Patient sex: F
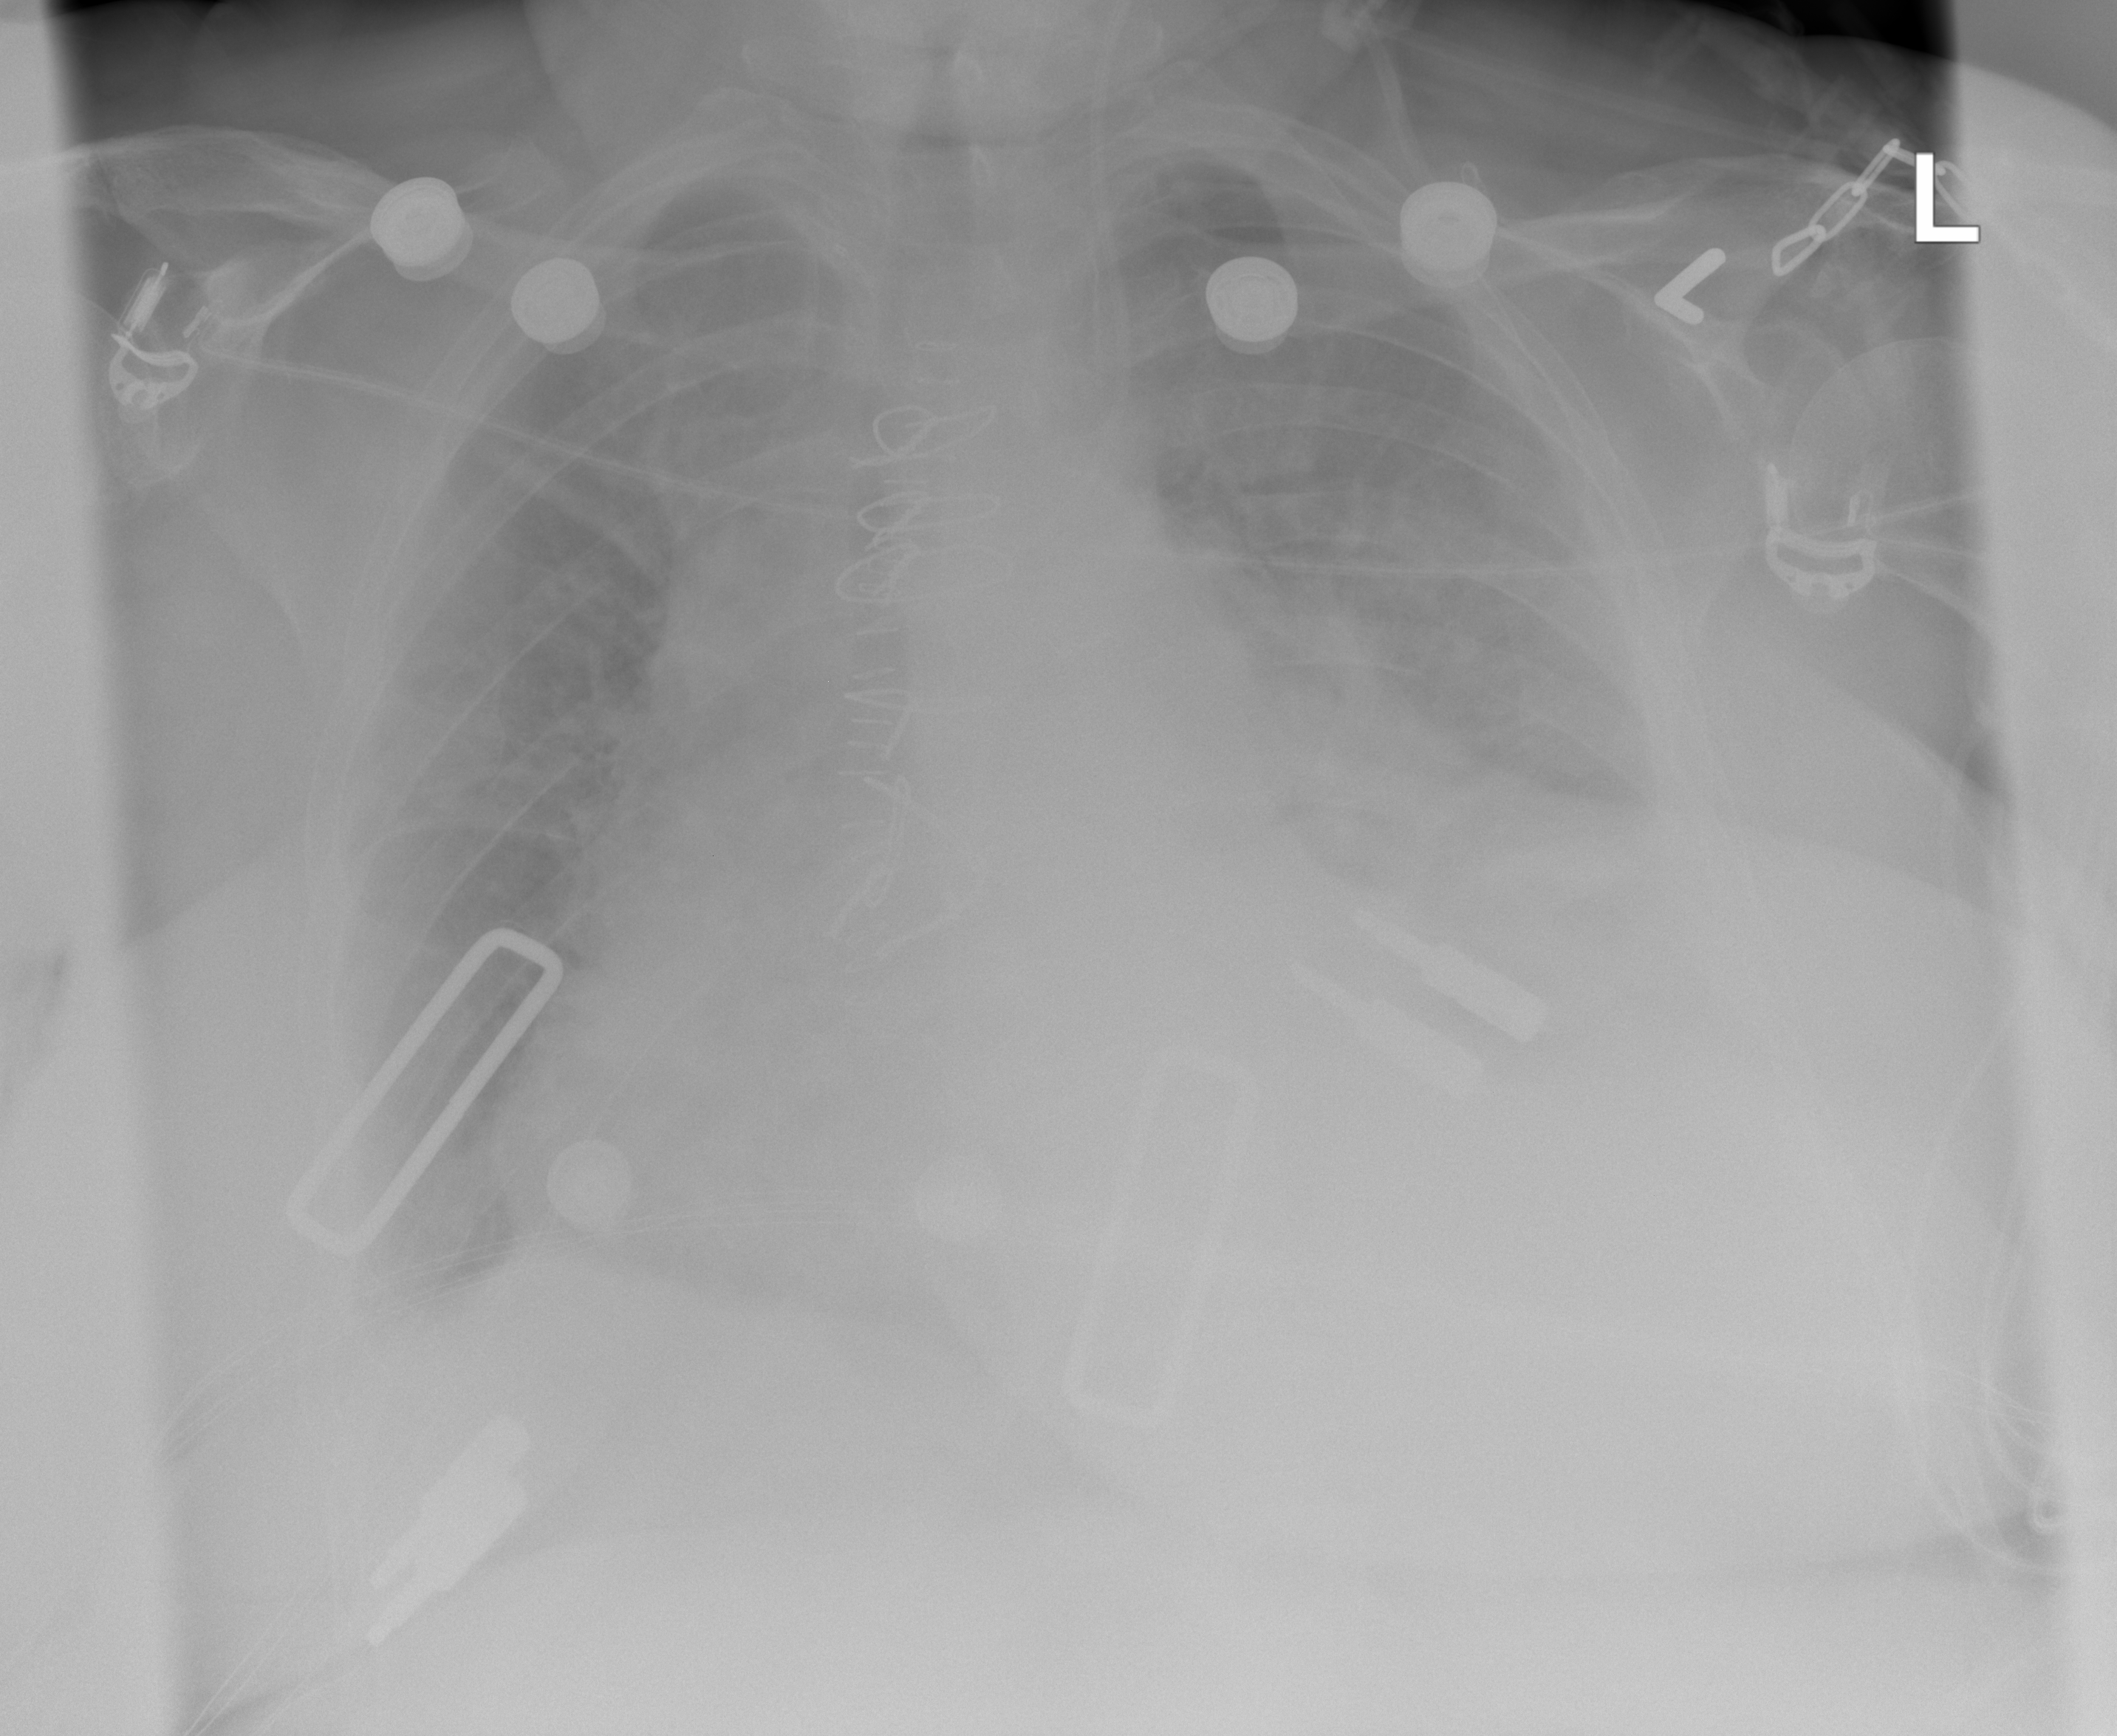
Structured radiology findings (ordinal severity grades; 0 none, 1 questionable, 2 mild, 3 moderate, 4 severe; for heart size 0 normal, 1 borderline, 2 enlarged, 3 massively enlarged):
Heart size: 2
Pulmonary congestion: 2
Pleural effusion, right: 2
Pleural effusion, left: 2
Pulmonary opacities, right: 1
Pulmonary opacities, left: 1
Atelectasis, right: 2
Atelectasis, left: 2